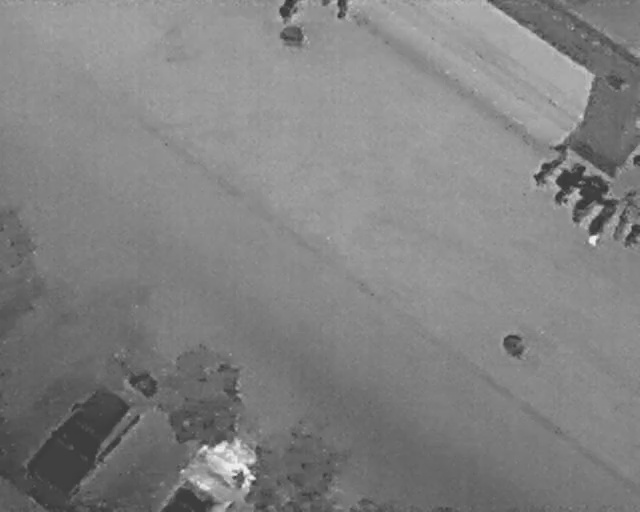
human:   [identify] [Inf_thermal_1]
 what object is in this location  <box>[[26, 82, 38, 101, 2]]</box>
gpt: <ref>1 large car at the bottom</ref>